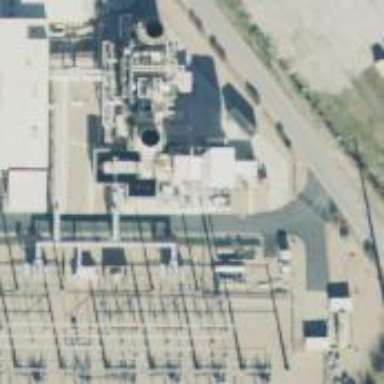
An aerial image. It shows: Gas turbine generator powered by gas.